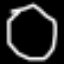
Label: octagon